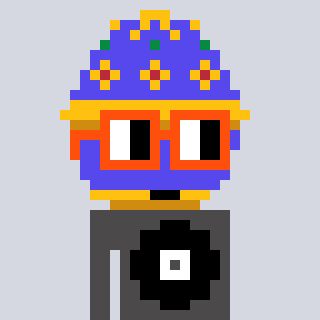
a pixel art character with square orange glasses, a faberge-shaped head and a grayscale-colored body on a cool background